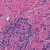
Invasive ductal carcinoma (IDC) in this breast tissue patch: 1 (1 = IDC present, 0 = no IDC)